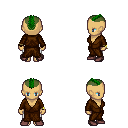
a pixel art fantasy rpg character, female body template, human, tanned skin, brown robe, white pants, green short mohawk hairstyle, bracelets, maroon shoes, four views (front, back, left, right), 2x2 character sprite sheet, small pixel art, hard edges, no anti-aliasing